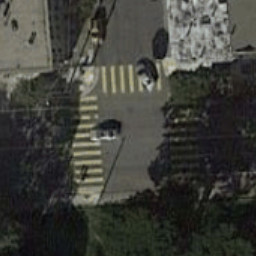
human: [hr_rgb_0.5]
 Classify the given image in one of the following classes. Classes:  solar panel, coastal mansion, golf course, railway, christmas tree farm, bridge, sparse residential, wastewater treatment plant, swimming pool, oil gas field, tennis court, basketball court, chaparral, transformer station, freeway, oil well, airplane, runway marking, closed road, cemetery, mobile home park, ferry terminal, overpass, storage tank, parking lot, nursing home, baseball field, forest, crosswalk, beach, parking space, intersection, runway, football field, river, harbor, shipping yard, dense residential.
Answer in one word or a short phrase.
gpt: crosswalk